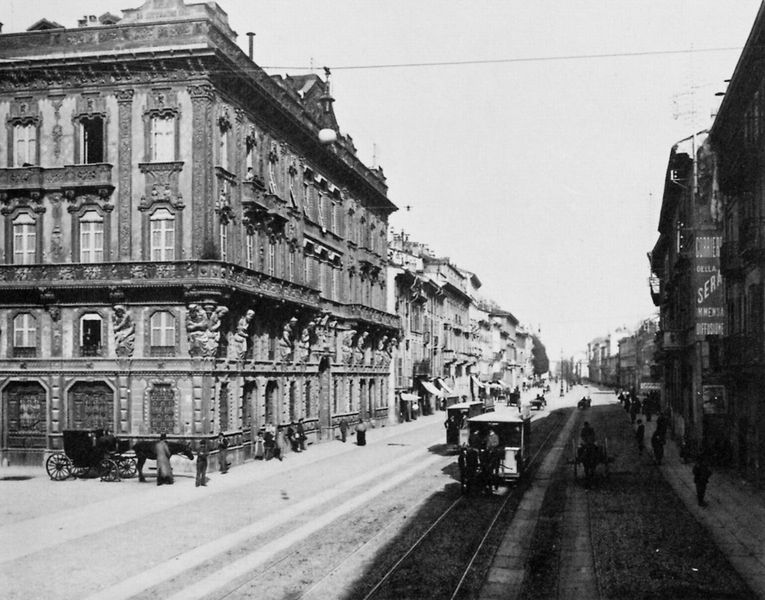
Titel: Der Veneziaweg in Mailand
Künstler: Gebrüder Alinari
Schlagwörter: himmel, mann, schatten, weiß, menschen, stadt, fenster, glas, grau, licht, schwarz, strasse, dach, gebäude, haus, weg, leute, architektur, häuser, pferd, räder, balkon, fassade, fassaden, passanten, giebel, mauer, droschke, kutsche, kutschen, speichen, werbung, figuren, foto, fotografie, photographie, bürgersteig, balustrade, kabel, scheiben, schwarzweiß, plakat, reklame, photo, fahren, fries, sims, gesims, skulpturen, mezzanin, bahn, verkehr, etagen, geschosse, gleis, gleise, schienen, konsole, stockwerke, draht, aufnahme, autos, straßenbahn, tram, stromleitung, traufe, mietshäuser, leitung, stromkabel, großsstadt, bahr